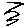
Label: zigzag